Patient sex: M
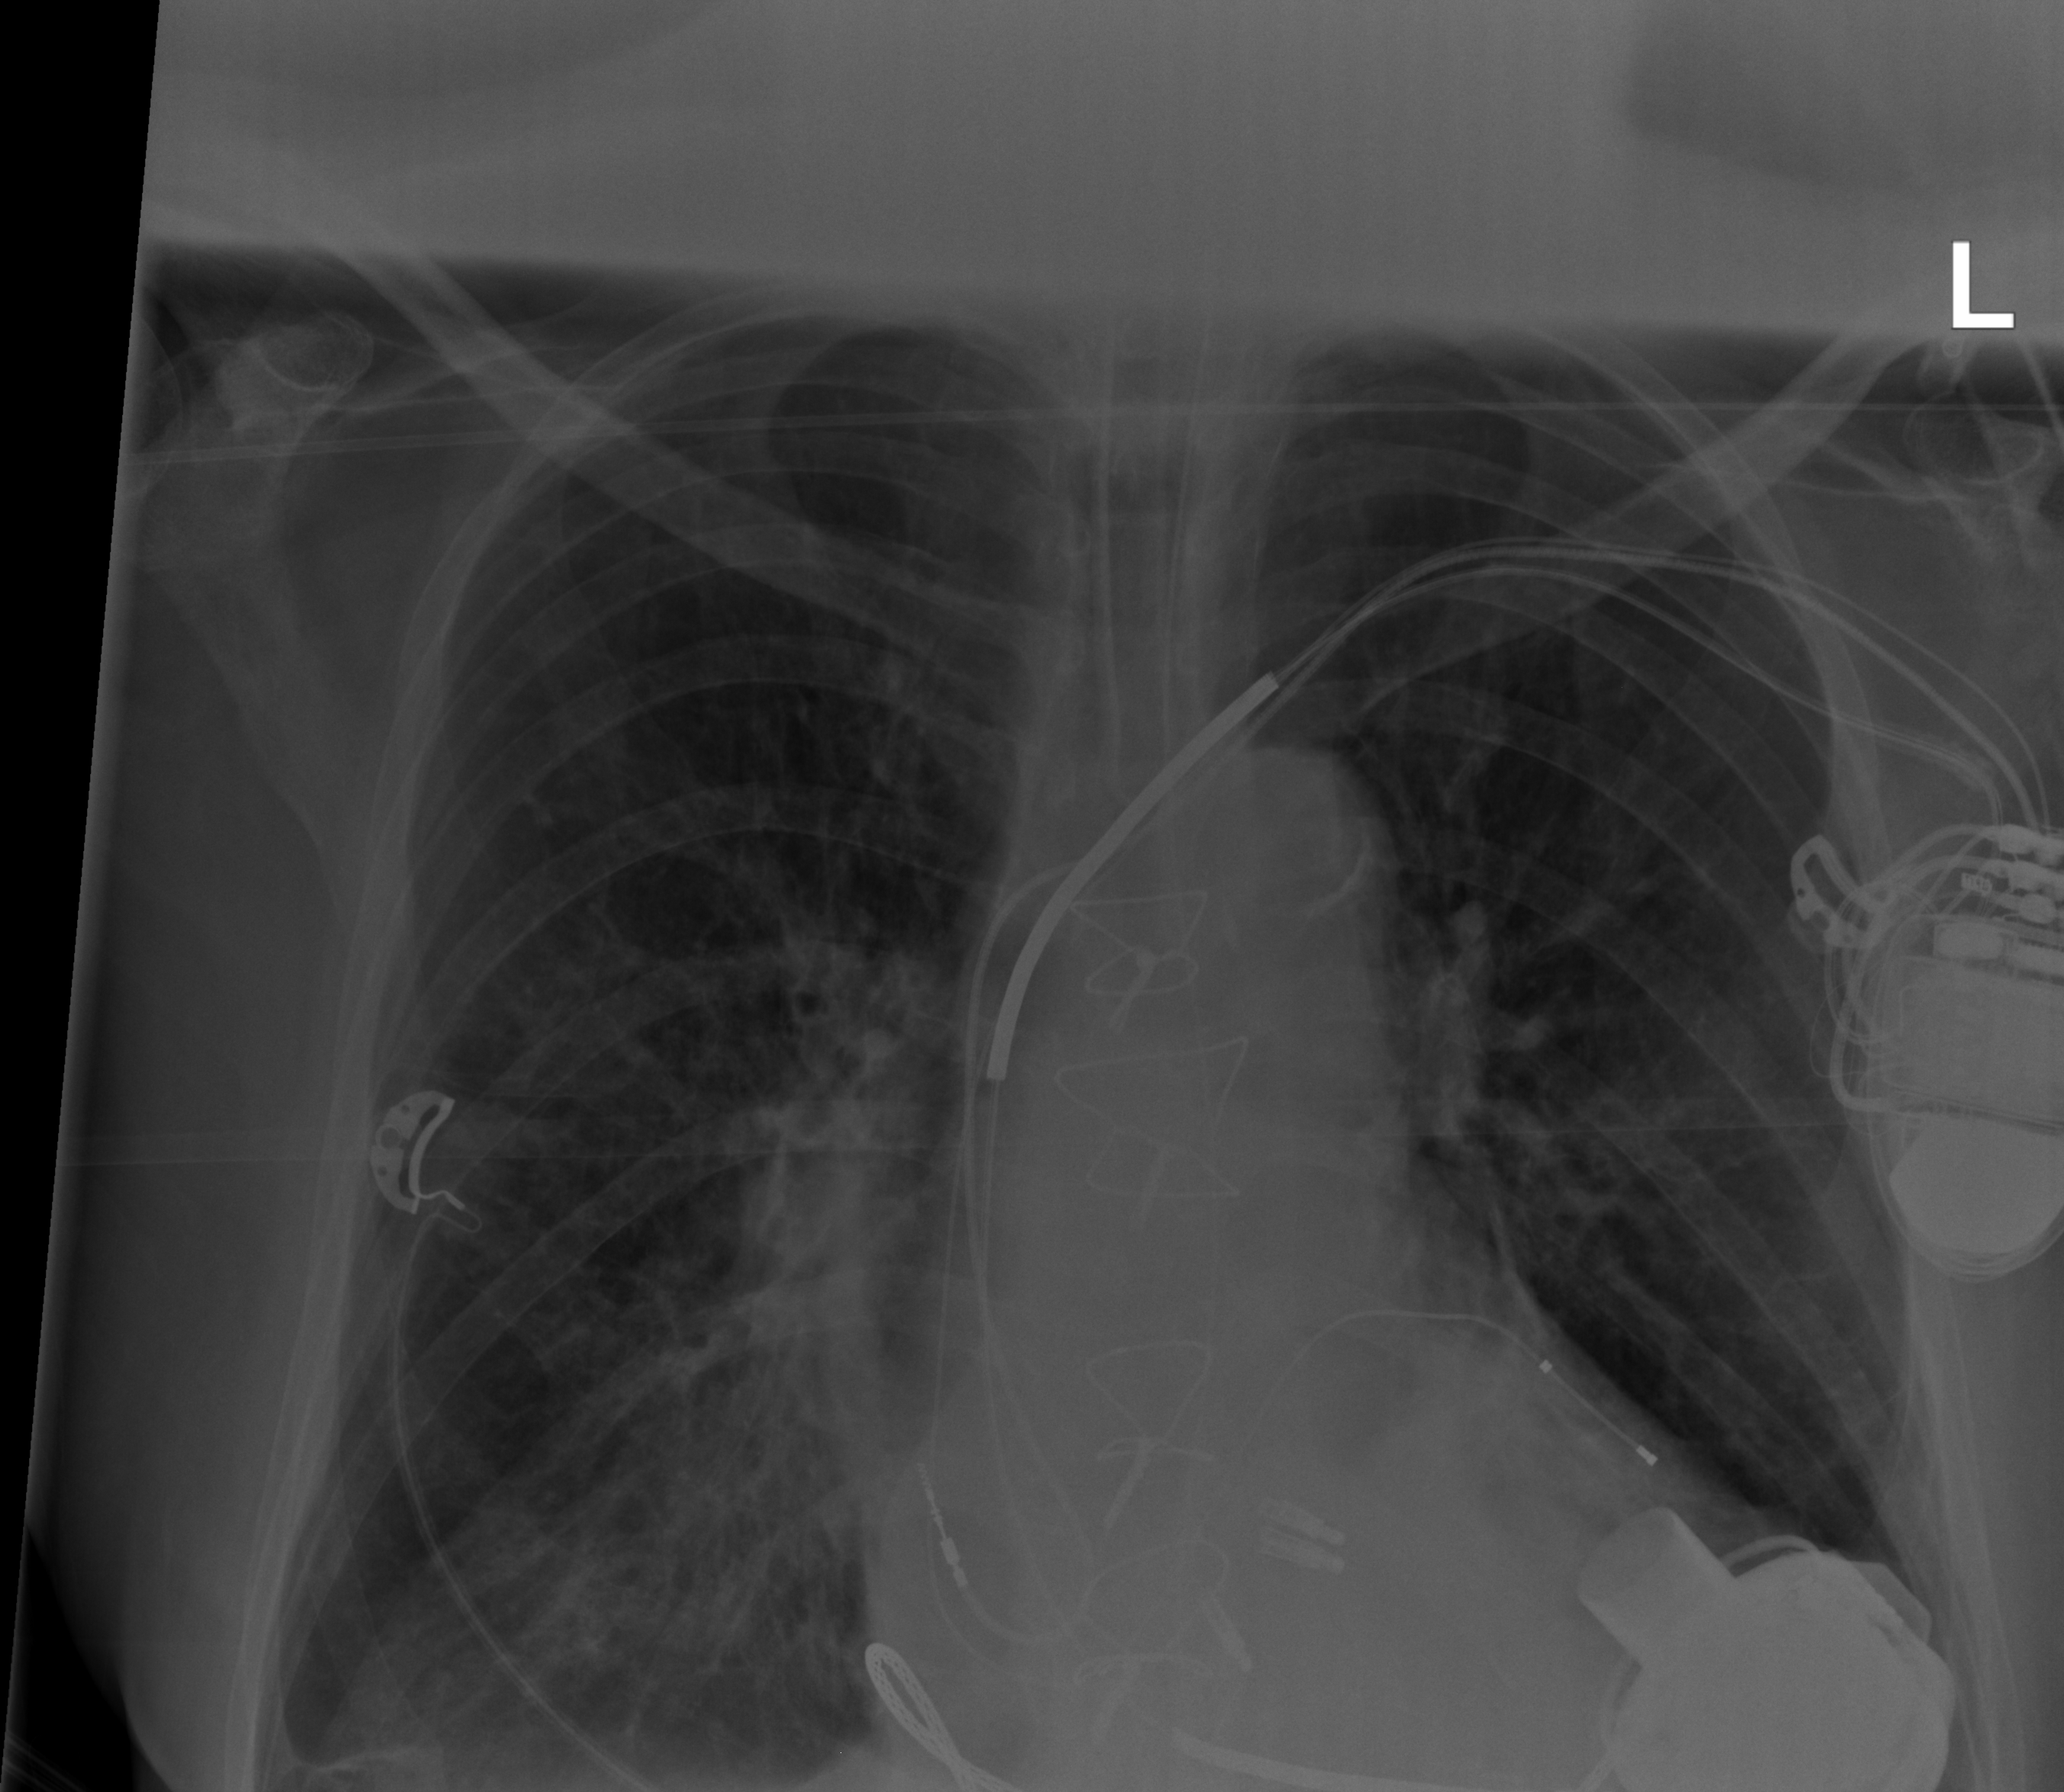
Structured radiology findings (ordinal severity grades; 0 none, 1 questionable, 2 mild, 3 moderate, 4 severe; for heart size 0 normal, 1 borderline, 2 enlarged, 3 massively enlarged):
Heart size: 1
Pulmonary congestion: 0
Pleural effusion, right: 2
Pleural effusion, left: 0
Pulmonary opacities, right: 2
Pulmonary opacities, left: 0
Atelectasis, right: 2
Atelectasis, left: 0